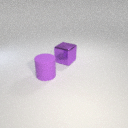
large purple rubber cylinder to the left of large purple metal cube